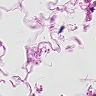
Metastatic tissue present: no